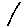
Label: line